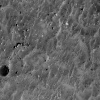
Atmospheric dust classification: not_dusty